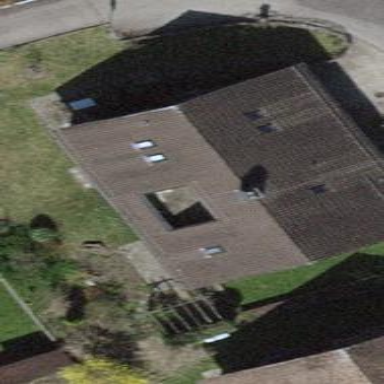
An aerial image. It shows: Building with tile roof.